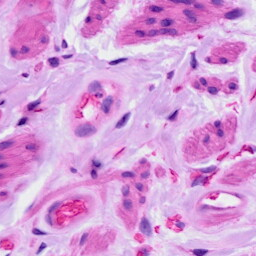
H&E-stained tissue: Ovarian